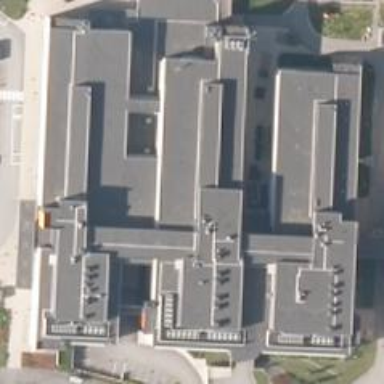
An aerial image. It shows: Healthcare facility identified as hospital.